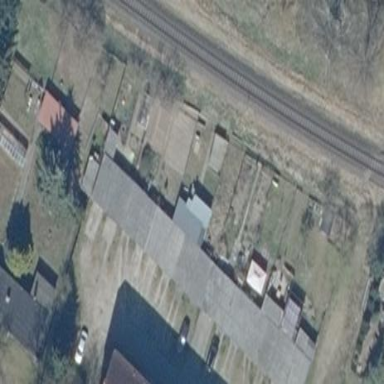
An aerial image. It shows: Group of garages.